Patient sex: M
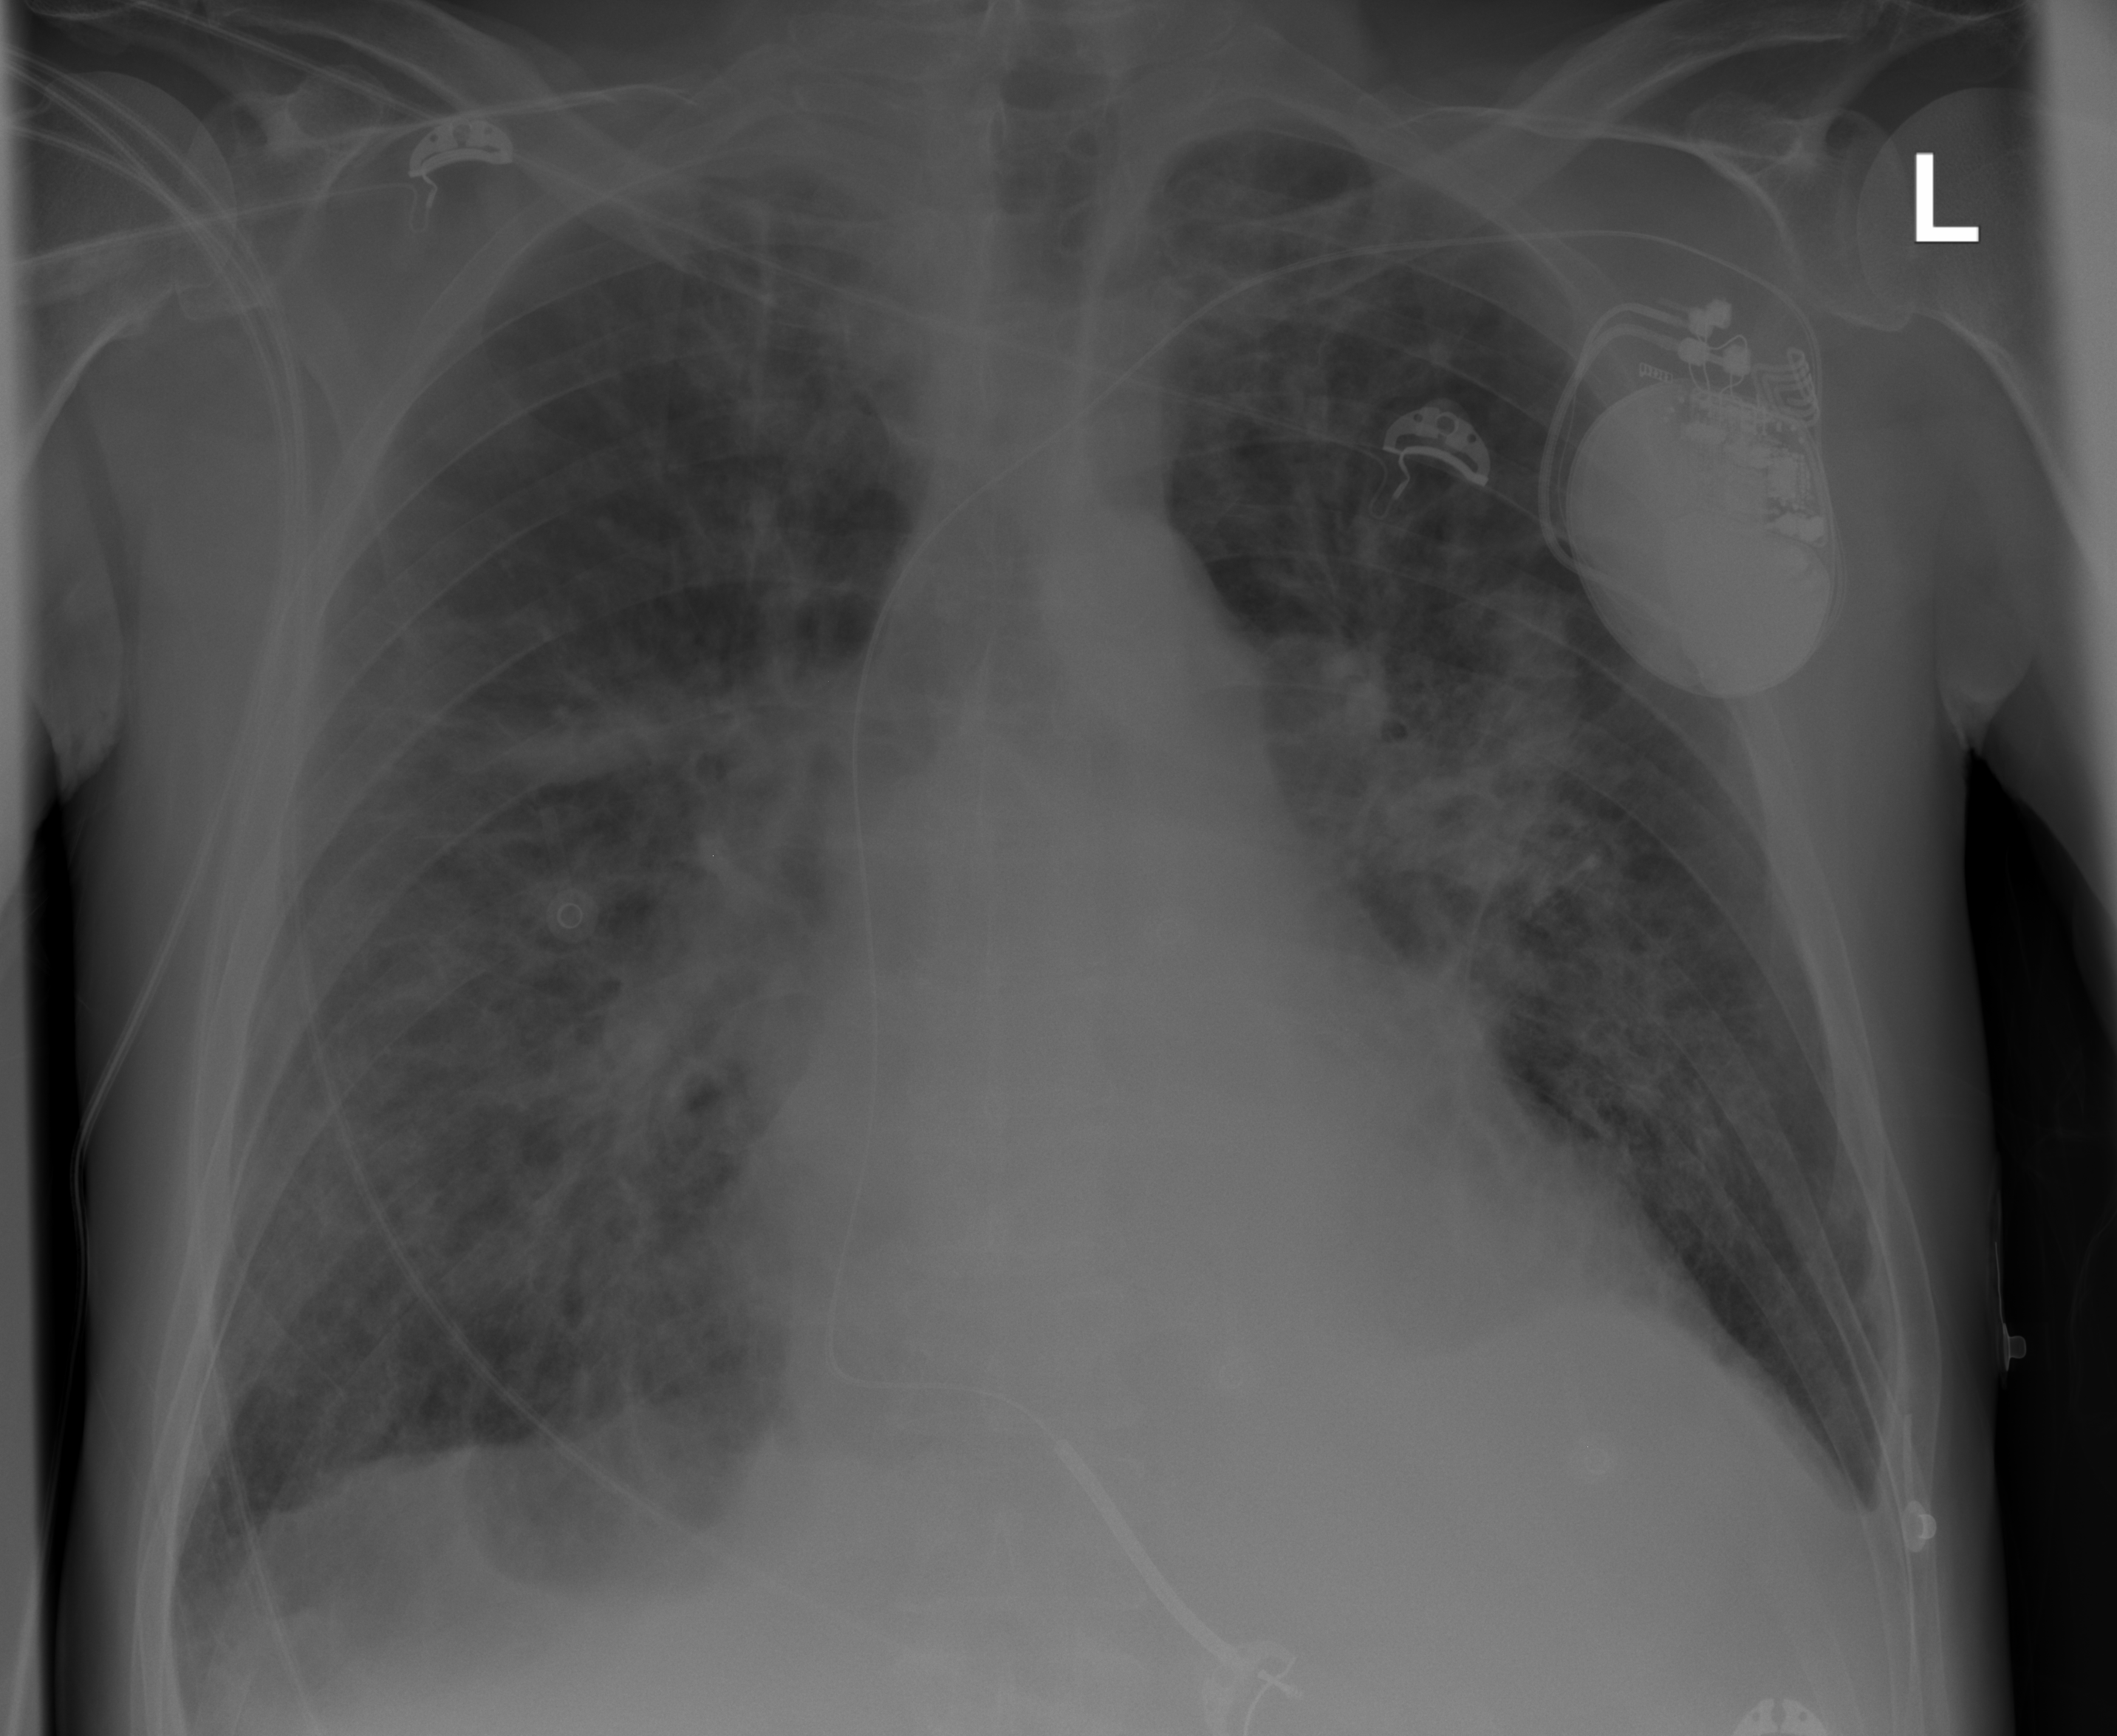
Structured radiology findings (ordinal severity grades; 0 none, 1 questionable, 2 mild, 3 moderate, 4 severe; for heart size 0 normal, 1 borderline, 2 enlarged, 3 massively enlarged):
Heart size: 2
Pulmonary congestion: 2
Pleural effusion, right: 0
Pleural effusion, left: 2
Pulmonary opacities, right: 3
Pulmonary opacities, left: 2
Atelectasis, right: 0
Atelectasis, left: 0